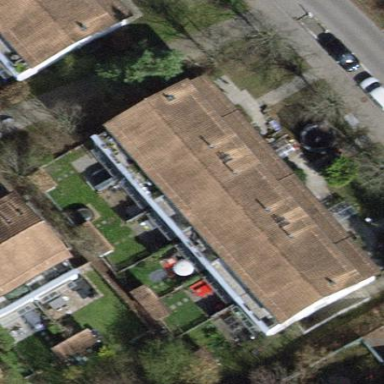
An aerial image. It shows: Semi-detached house.